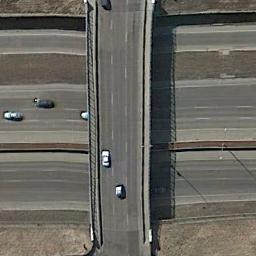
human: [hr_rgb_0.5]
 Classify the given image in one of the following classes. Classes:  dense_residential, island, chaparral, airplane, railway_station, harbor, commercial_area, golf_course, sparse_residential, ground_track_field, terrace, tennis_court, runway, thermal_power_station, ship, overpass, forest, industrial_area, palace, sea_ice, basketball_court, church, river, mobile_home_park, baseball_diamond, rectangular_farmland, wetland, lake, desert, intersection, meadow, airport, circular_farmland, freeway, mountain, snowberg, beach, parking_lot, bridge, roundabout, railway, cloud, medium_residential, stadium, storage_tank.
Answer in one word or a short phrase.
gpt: overpass